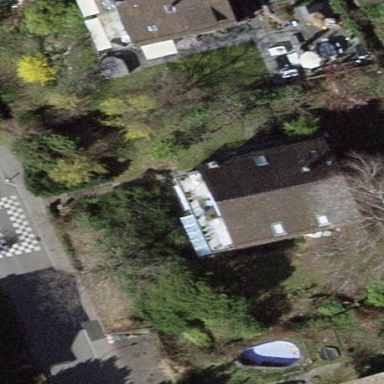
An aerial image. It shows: Building with gabled roof.